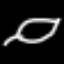
Label: leaf